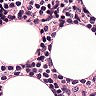
Metastatic tissue present: no